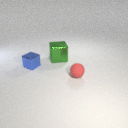
small red rubber sphere to the right of large green metal cube